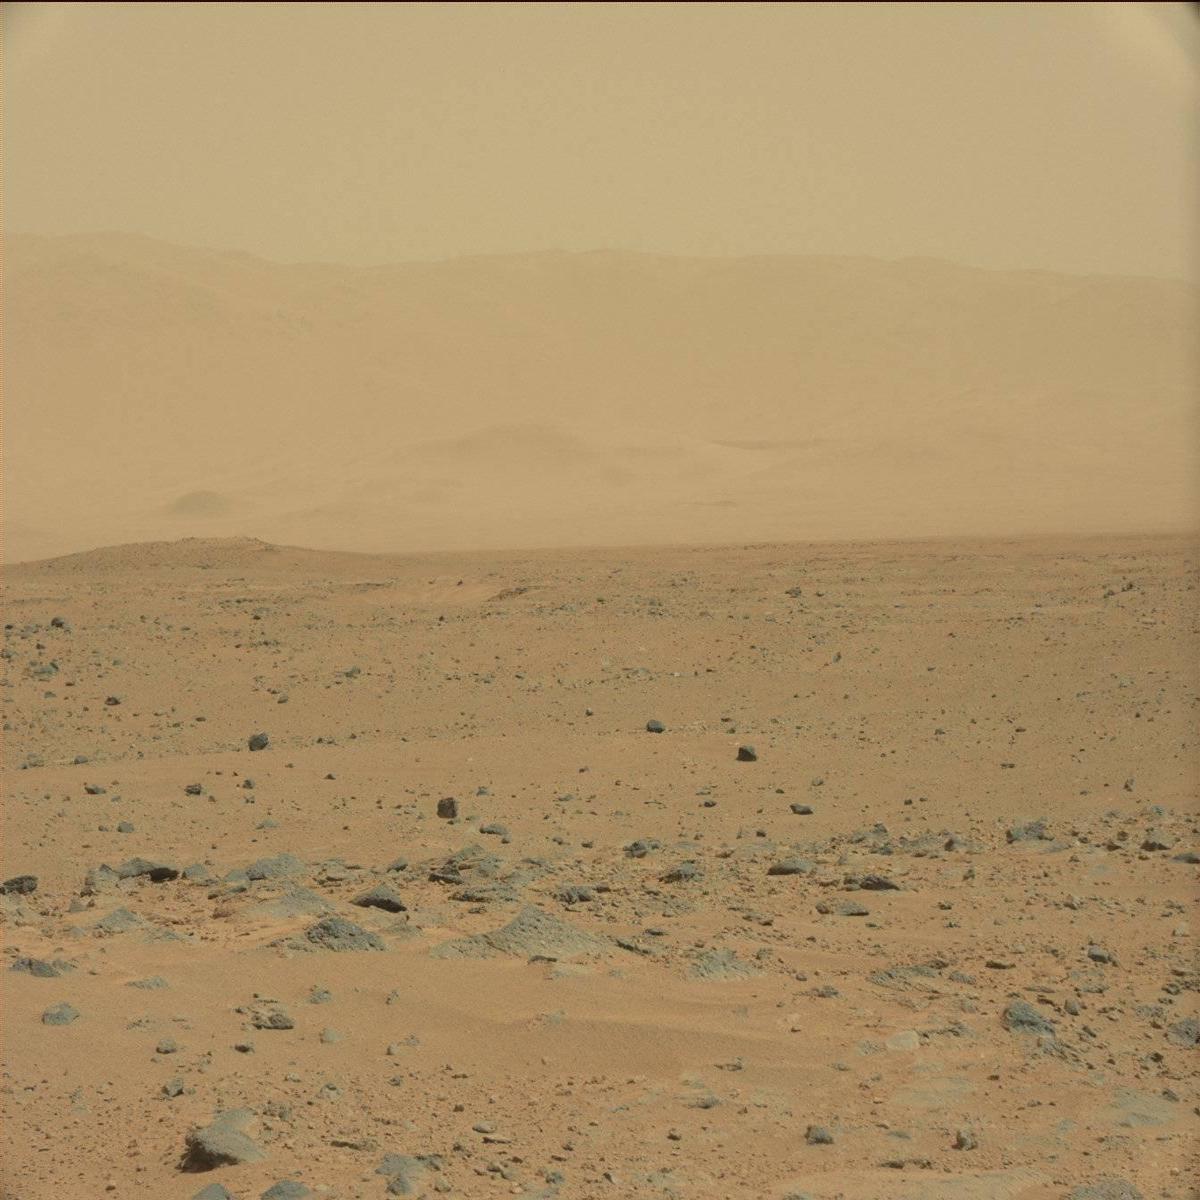
Terrain classes present: Bedrock, Ridge, Rock, Sand / Soil, Sky